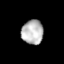
Tissue: lung
Cell type: Epithelial cells
Senescence score: 0.1901
Nuclear area (px): 512
Mean DAPI intensity: 185.977